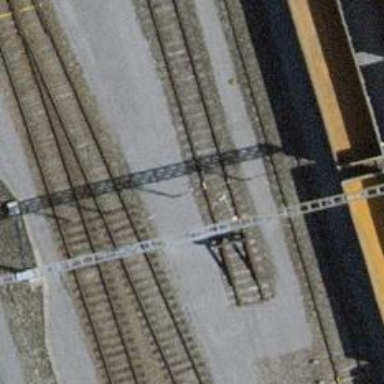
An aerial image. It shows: Railway buffer stop.